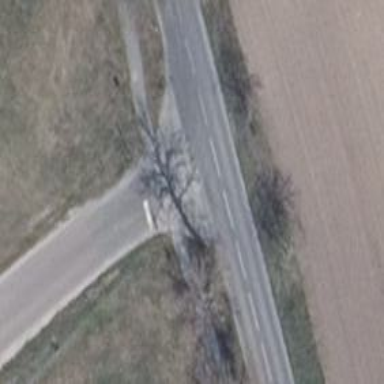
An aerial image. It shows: Unclassified road with asphalt surface.